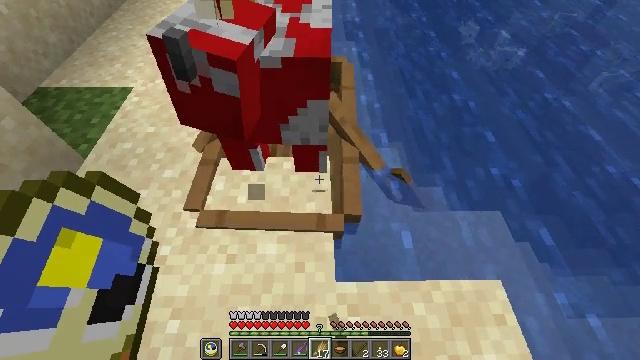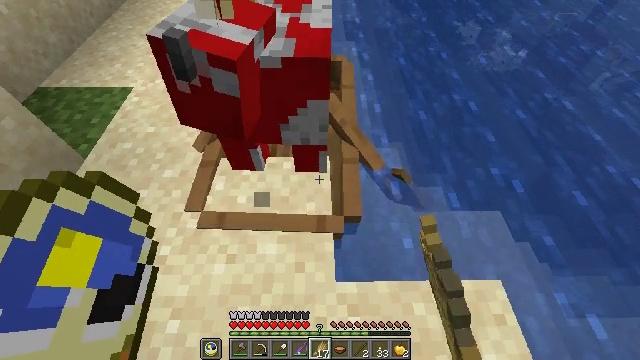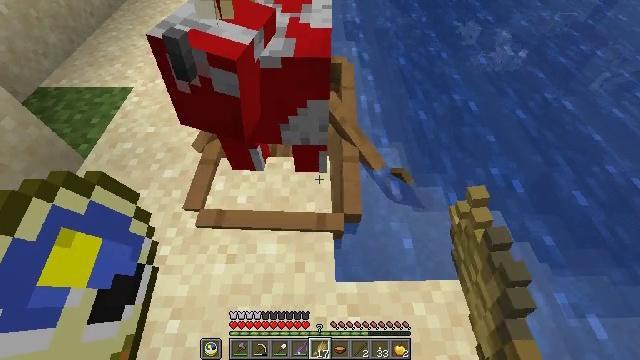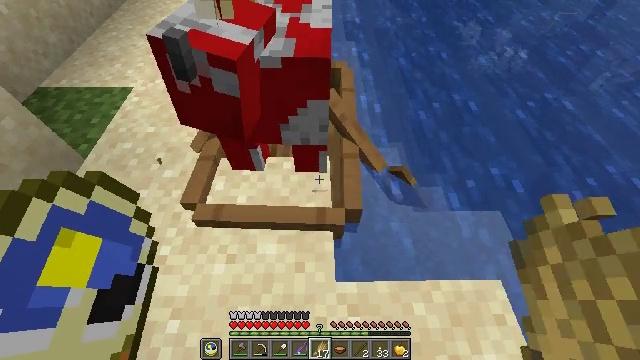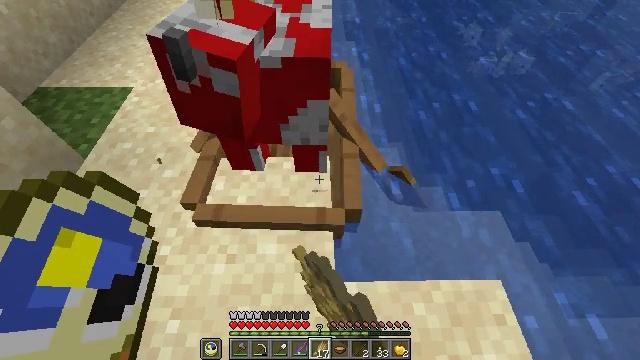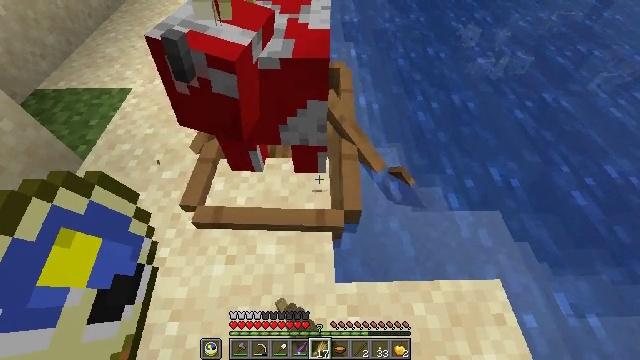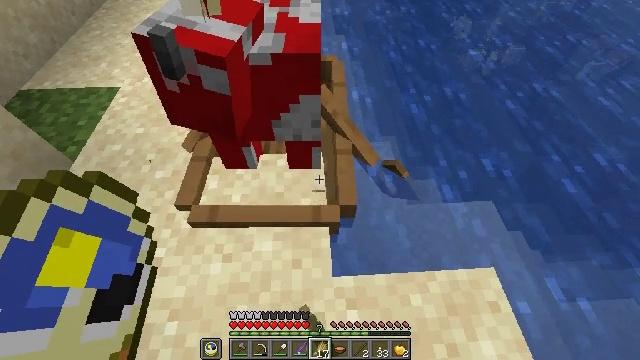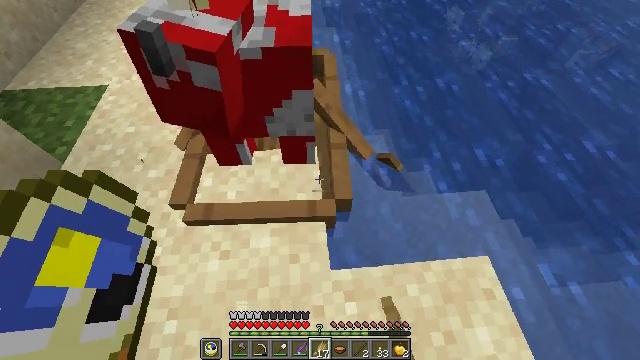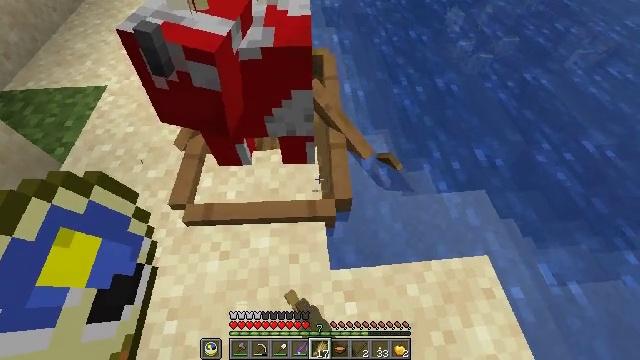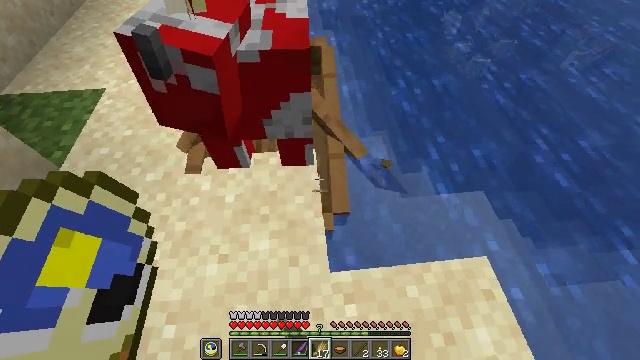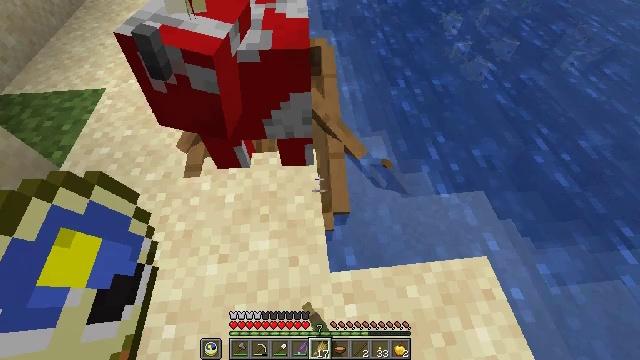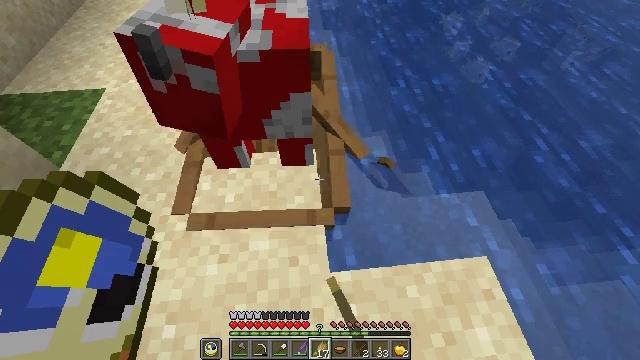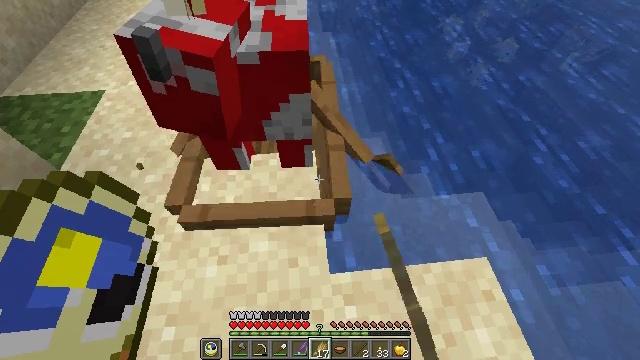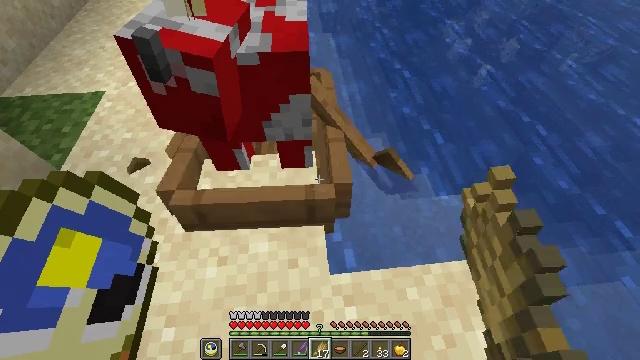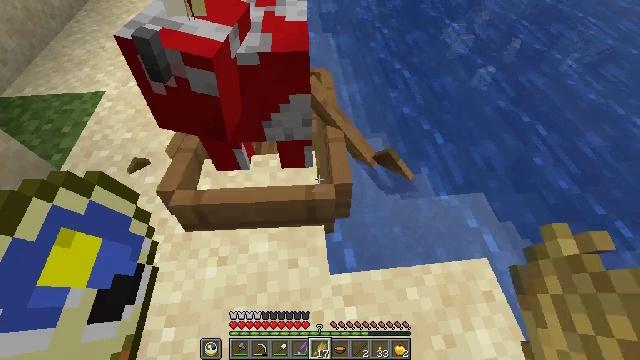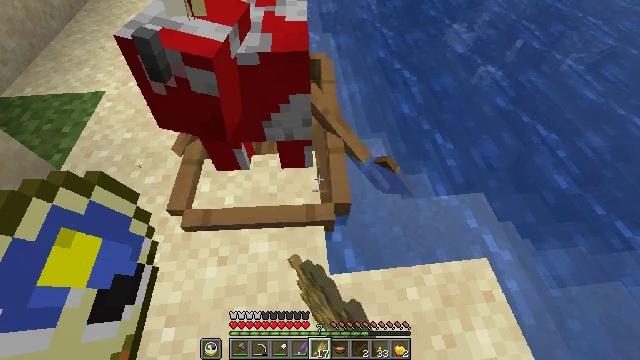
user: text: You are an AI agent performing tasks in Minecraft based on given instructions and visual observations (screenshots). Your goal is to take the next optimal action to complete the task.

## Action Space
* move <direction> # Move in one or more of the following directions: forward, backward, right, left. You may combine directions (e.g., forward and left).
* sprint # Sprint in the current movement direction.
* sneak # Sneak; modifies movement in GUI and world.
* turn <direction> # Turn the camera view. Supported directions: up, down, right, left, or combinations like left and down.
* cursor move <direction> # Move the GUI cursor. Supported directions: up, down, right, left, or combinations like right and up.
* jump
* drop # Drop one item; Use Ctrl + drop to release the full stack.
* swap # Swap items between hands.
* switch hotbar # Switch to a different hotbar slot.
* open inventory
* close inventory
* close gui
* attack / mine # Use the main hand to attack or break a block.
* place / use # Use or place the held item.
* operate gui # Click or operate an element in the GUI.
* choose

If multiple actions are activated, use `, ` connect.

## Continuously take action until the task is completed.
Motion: motion action
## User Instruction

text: Attack the oak door to gather it.
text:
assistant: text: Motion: attack / mine
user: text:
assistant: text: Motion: no_op
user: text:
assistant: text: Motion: attack / mine
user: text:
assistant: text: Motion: attack / mine
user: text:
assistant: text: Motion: attack / mine
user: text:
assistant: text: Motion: turn right and down
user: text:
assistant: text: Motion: turn right and down, attack / mine
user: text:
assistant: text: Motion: attack / mine
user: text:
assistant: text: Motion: attack / mine
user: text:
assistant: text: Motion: attack / mine
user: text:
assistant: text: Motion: attack / mine
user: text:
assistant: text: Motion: attack / mine
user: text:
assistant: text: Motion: no_op
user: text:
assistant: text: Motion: attack / mine
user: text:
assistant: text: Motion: attack / mine
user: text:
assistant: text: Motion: attack / mine
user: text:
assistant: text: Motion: no_op
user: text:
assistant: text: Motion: attack / mine
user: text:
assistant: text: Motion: attack / mine
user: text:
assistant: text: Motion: attack / mine
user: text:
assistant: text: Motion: attack / mine
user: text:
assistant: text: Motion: attack / mine
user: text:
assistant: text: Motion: attack / mine
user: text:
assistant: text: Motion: no_op
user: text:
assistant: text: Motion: attack / mine
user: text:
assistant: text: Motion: attack / mine
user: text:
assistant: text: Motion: attack / mine
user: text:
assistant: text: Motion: no_op
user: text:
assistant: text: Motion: attack / mine
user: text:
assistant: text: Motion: attack / mine